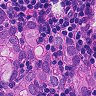
Metastatic tissue present: yes